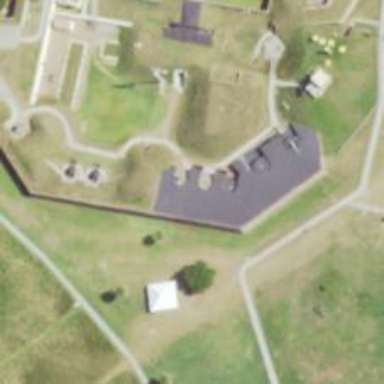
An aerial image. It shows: Historic battery.